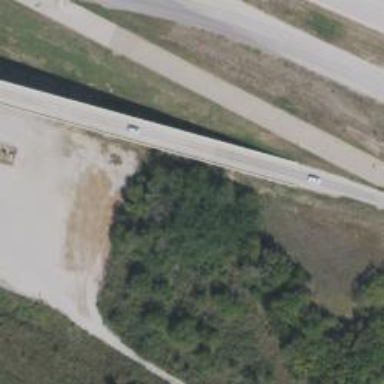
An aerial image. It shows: Bridge along trunk link highway.